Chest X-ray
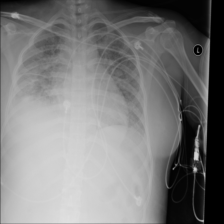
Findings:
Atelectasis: positive
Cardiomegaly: negative
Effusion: positive
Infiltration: positive
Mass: negative
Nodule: negative
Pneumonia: negative
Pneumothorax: negative
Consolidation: negative
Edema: positive
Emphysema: negative
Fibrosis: negative
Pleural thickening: negative
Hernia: negative